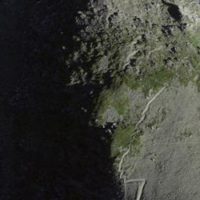
EUNIS habitat code: 48
Species observed at this site:
Saxifraga paniculata